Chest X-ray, PA view. Patient: 30 years old, sex F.
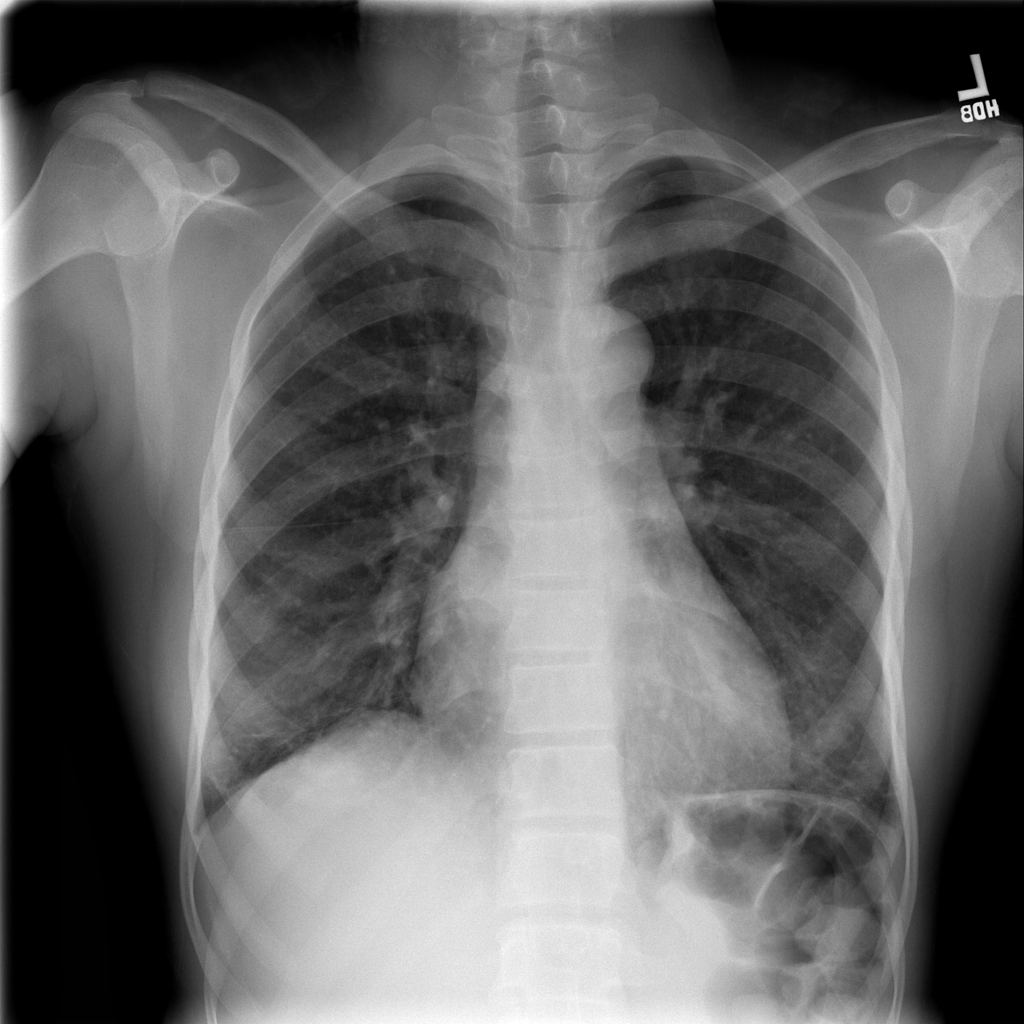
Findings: No Finding